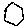
Label: hexagon